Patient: sex M, age 66
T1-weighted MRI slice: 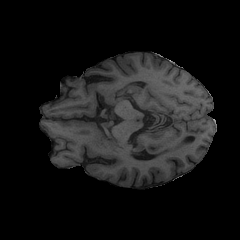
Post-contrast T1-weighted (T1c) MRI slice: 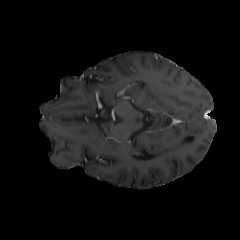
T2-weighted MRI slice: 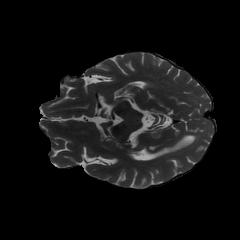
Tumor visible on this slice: no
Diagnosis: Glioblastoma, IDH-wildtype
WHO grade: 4